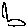
Label: star